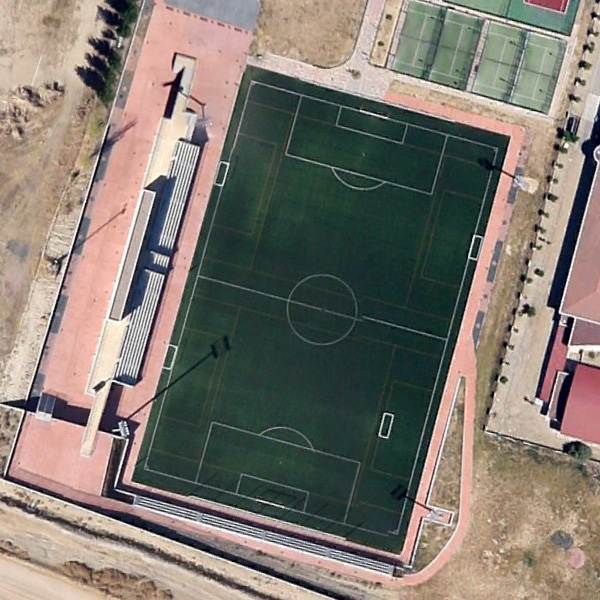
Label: Playground